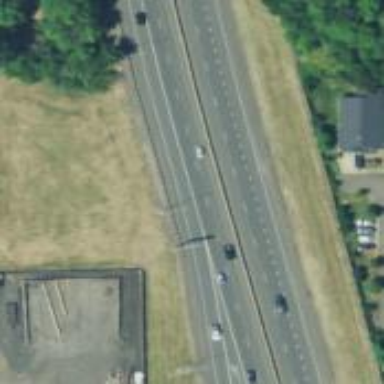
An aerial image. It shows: Motorway junction.